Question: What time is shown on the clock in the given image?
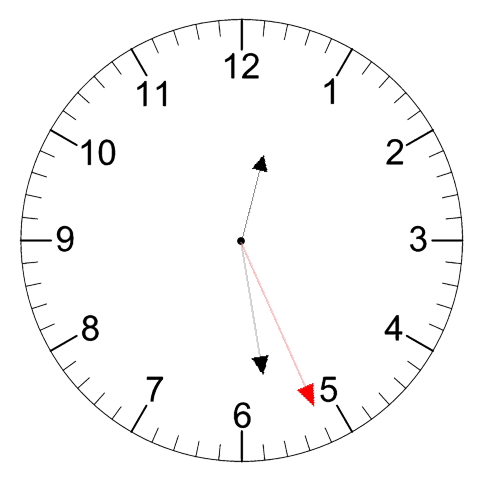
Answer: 12:28:26